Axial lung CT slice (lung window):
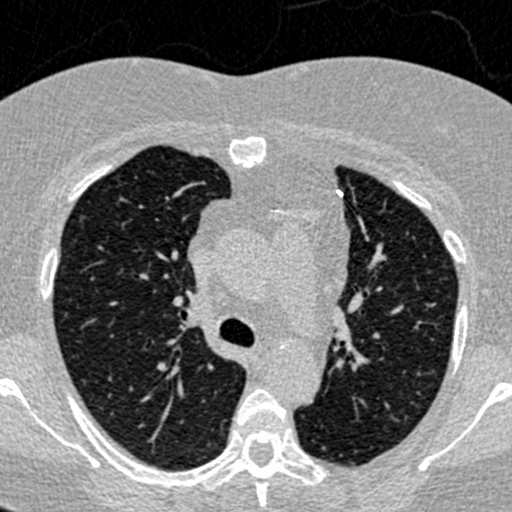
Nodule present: no